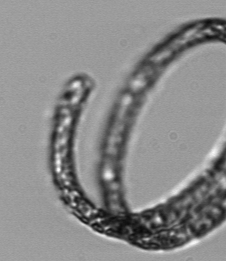
Label: Guinardia_striata